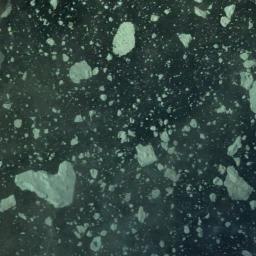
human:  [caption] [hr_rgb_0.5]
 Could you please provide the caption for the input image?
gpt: A lot of sea ice of different sizes floats in the blue sea .

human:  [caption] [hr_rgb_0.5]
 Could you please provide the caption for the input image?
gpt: There are sea ice of different shapes and sizes .

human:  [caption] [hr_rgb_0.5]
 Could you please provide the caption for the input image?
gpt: There are many ice on the light green sea .

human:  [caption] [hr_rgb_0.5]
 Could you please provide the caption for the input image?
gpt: Many ice cubes of various sizes are scattered floating on the blue sea .

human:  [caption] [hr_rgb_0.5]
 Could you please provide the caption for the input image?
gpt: There are many pieces of sea ice .